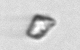
Label: detritus_transparent